Field crop: maize
Growth stage: 2
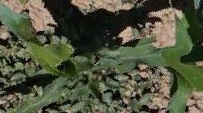
Species: maize